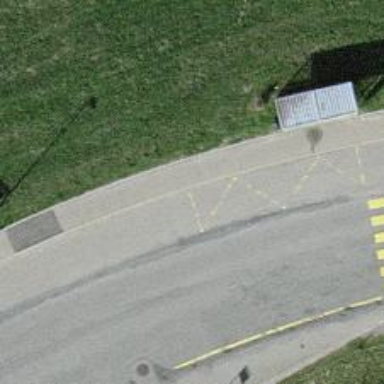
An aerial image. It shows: Bus stop with shelter.